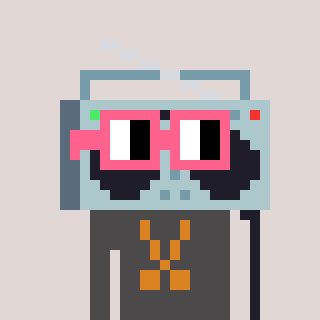
a pixel art character with square pink glasses, a boombox-shaped head and a grayscale-colored body on a warm background